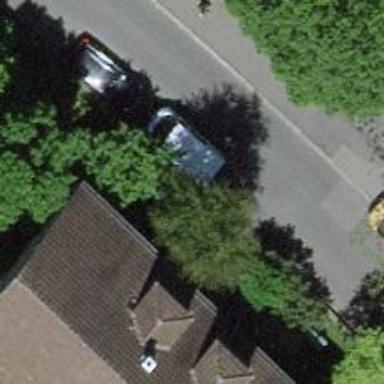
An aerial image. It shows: Residential road with asphalt surface and sidewalk on the left.